Brain MRI, t1w sequence, axial 2D slice.
Patient: age 42, sex F, weight 90 kg, height 1.9 m
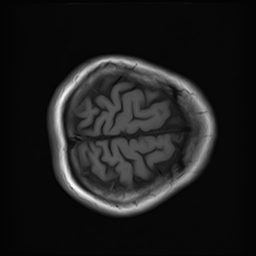